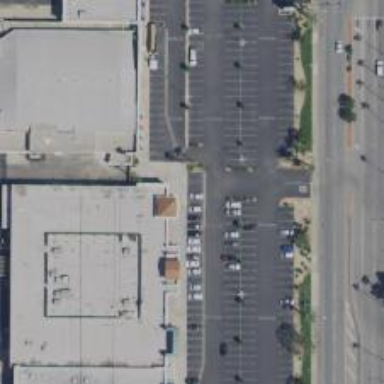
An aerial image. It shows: Parking space is available.